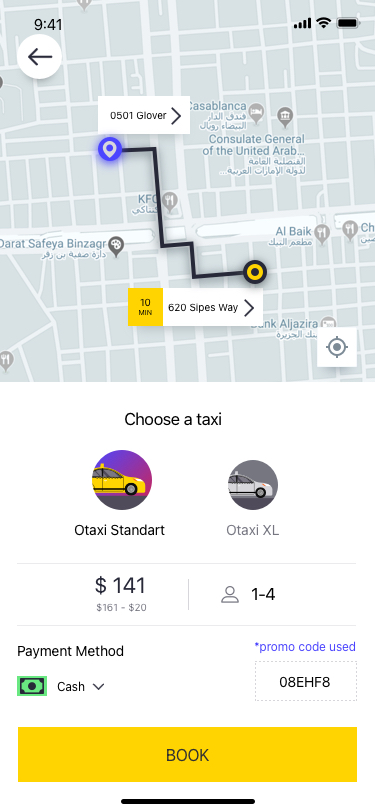
Text in this UI design:
08EHF8
Payment Method
Cash
$ 141
$161 - $20
1-4
Otaxi Standart
Otaxi XL
Choose a taxi
620 Sipes Way
10
MIN
0501 Glover
*promo code used